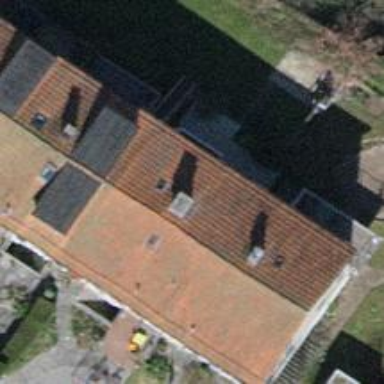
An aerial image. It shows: Building with tile roof.